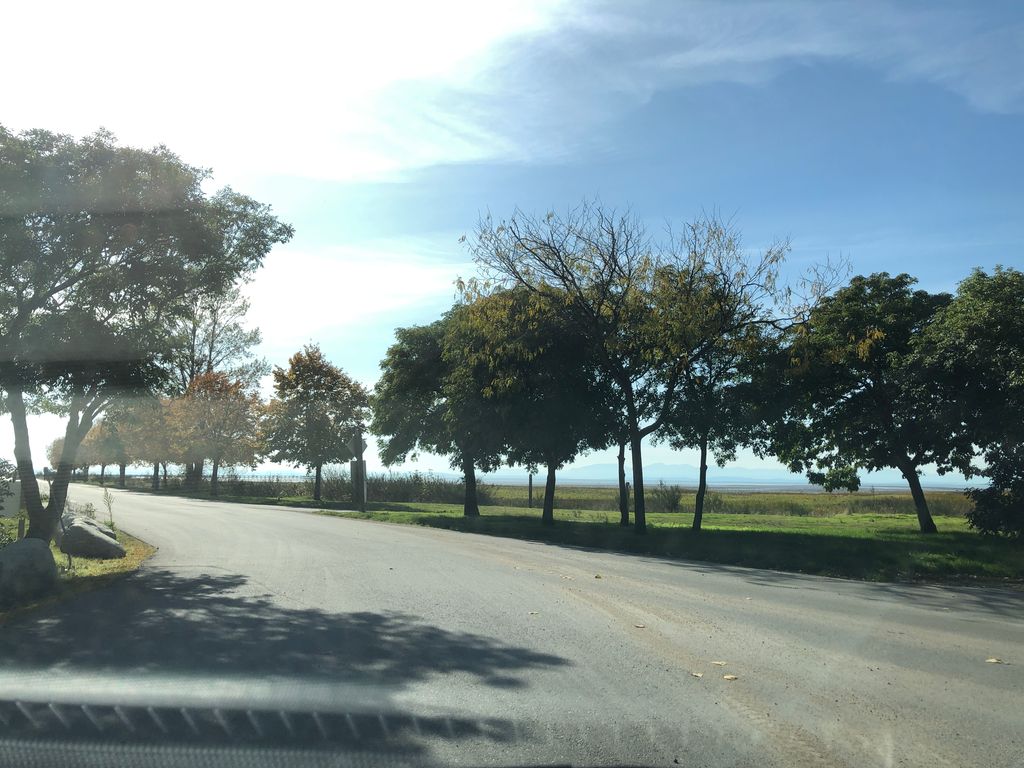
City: vancouver